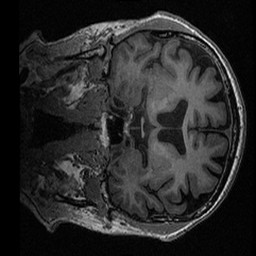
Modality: T1w
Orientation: coronal
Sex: male
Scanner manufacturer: ge
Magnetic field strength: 3 T
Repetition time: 0.0064 s
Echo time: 0.00281 s